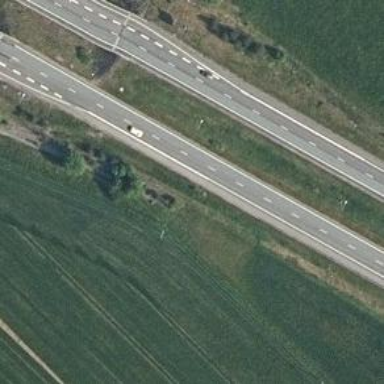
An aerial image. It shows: Motorway.